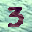
Label: 3